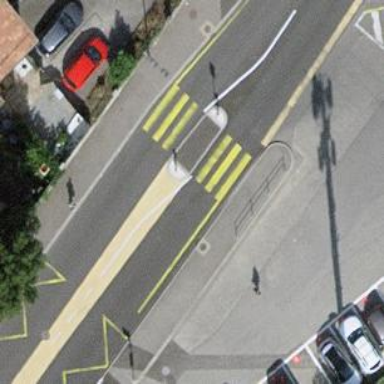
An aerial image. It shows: Marked zebra crossing with pedestrian island.